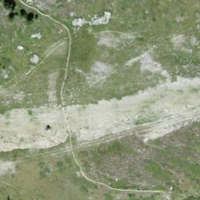
EUNIS habitat code: 26
Species observed at this site:
Geum montanum